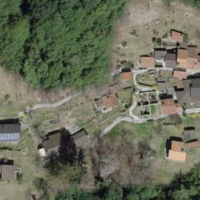
EUNIS habitat code: 41
Species observed at this site:
Cerastium tomentosum